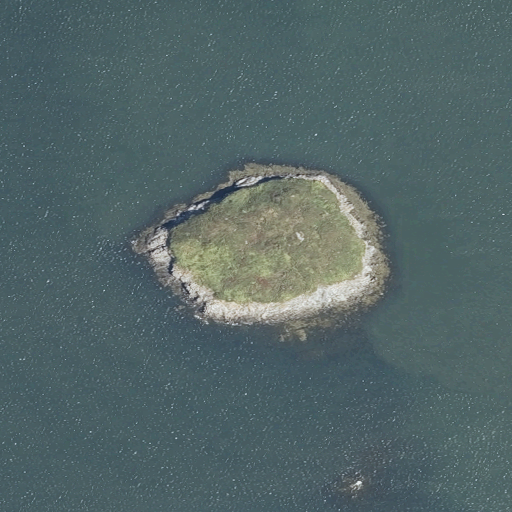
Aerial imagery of island in Maine named Nightcap containing open water, herbaceous wetlands, grassland, and evergreen forest